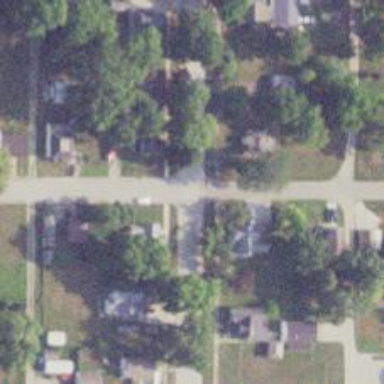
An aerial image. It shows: Residential road.